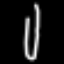
Label: fork